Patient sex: M
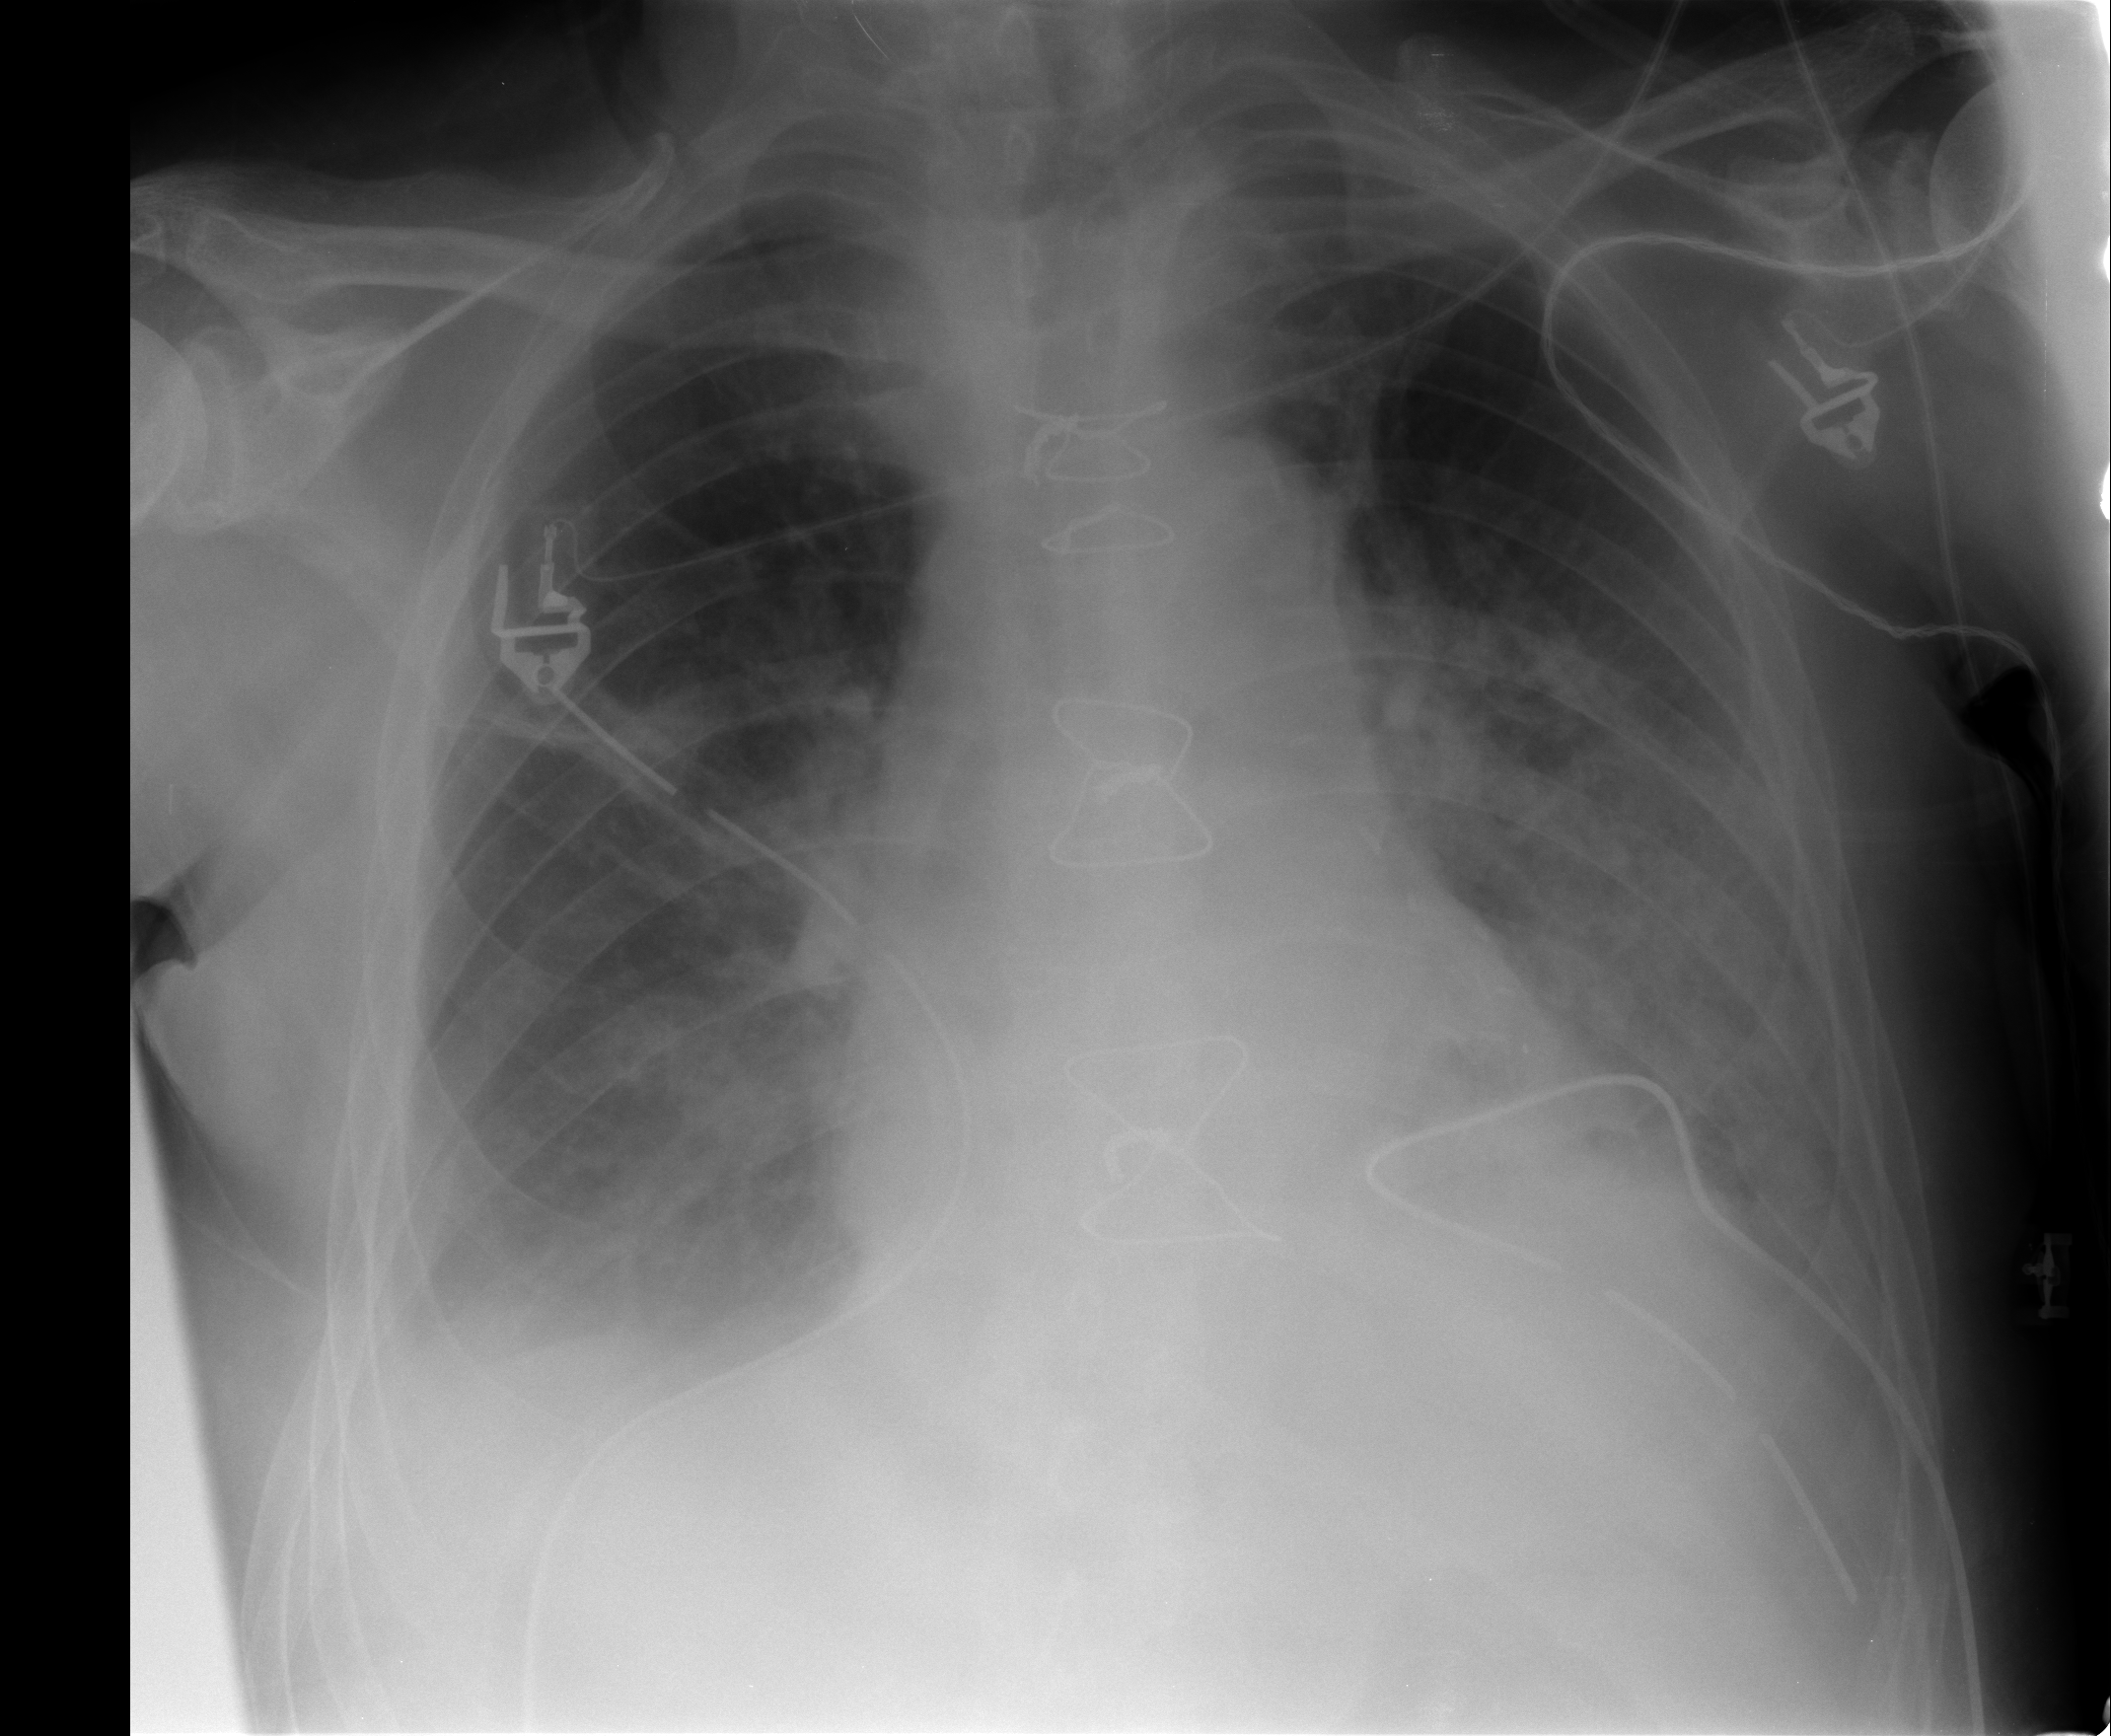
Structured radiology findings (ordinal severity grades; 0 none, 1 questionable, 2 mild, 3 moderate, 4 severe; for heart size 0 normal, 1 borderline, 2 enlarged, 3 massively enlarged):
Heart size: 0
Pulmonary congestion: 3
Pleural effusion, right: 2
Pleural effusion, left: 2
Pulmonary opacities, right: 1
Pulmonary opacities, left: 2
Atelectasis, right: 2
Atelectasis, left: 2